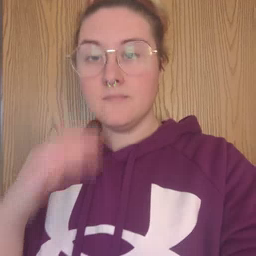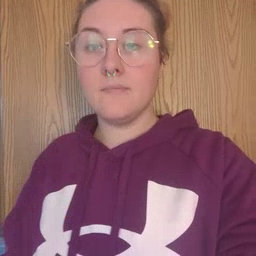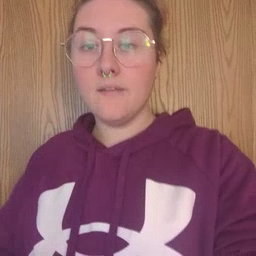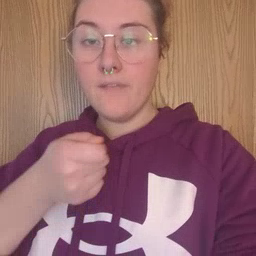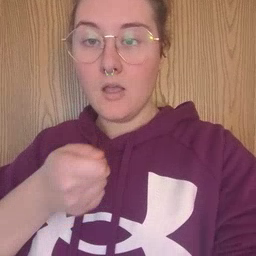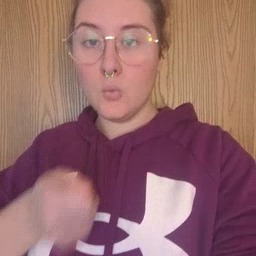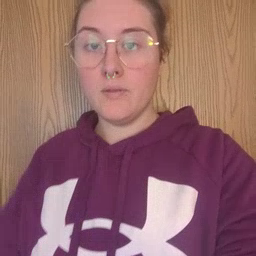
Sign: vacuum